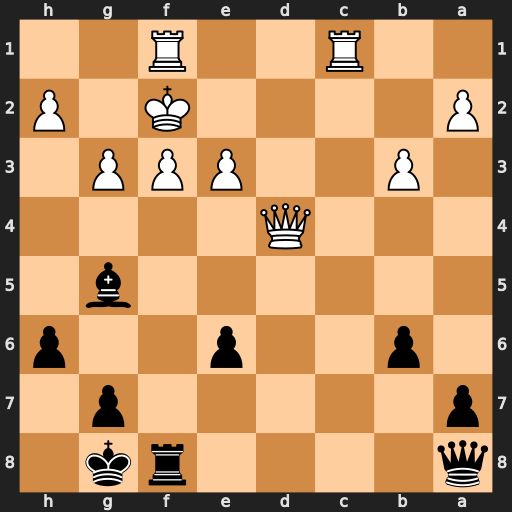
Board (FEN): q4rk1/p5p1/1p2p2p/6b1/3Q4/1P2PPP1/P4K1P/2R2R2
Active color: b
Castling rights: -
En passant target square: -
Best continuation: Qxf3+ Kg1 Bxe3+ Qxe3 Qxe3+